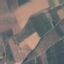
Land use / land cover class: PermanentCrop